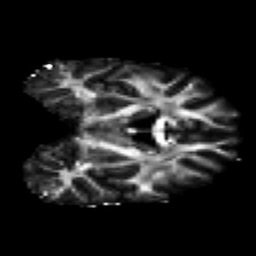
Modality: FA
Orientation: coronal
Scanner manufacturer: ge
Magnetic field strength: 3 T
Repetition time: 7.98 s
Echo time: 0.0701 s